Current action and preconditions to check: trajectory_clear

Your task: For each precondition in the list above, predict whether it will hold at this action.

Consider the current scene as observed from the mobile robot's camera, and analyze the predicted future states of all dynamic agents (e.g., people, animals, vehicles, or any moving entities) within the NEXT SECOND.

IMPORTANT: Only answer "very likely" if you are absolutely certain—based on strong, clear evidence—that a dynamic agent will violate the precondition in the predicted future state. Do NOT answer "very likely" for unlikely, ambiguous, or low-probability risks.

Ask yourself for each precondition: Is there a high probability, with clear and convincing evidence, that the predicted future states of any dynamic agent will interfere with the predicted future state of the currently executing action within the NEXT SECOND, causing that precondition to fail?

Assess the risk level based on these predictions. Use "likely" or "very likely" if motions create a clear risk of interference.

Use "neutral" or "improbable" if agents are nearby but their predicted paths are clearly diverging or non-conflicting.

Failure Risk Categories: "very improbable", "improbable", "neutral", "likely", "very likely"

Answer Format: Output ONLY the probability_of_failure value from these categories: "very improbable", "improbable", "neutral", "likely", "very likely"

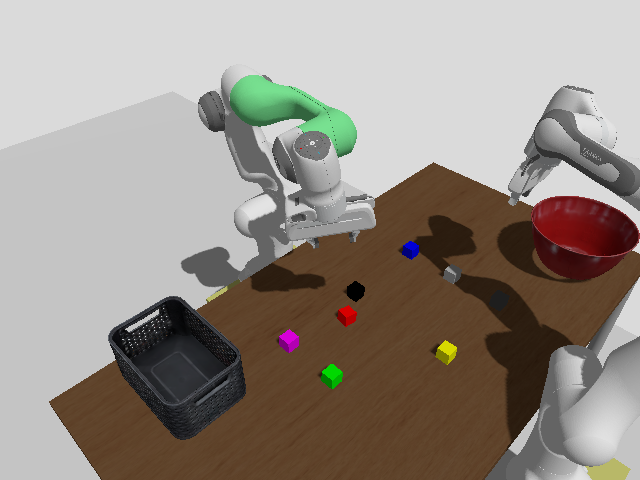

Answer: very improbable